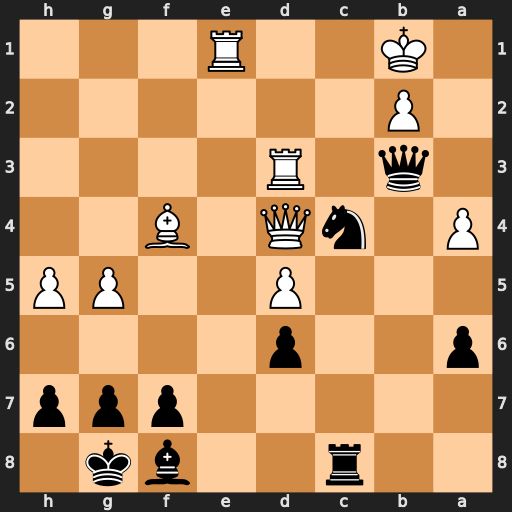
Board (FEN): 2r2bk1/5ppp/p2p4/3P2PP/P1nQ1B2/1q1R4/1P6/1K2R3
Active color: b
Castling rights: -
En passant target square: -
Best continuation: Na3+ Ka1 Nc2+